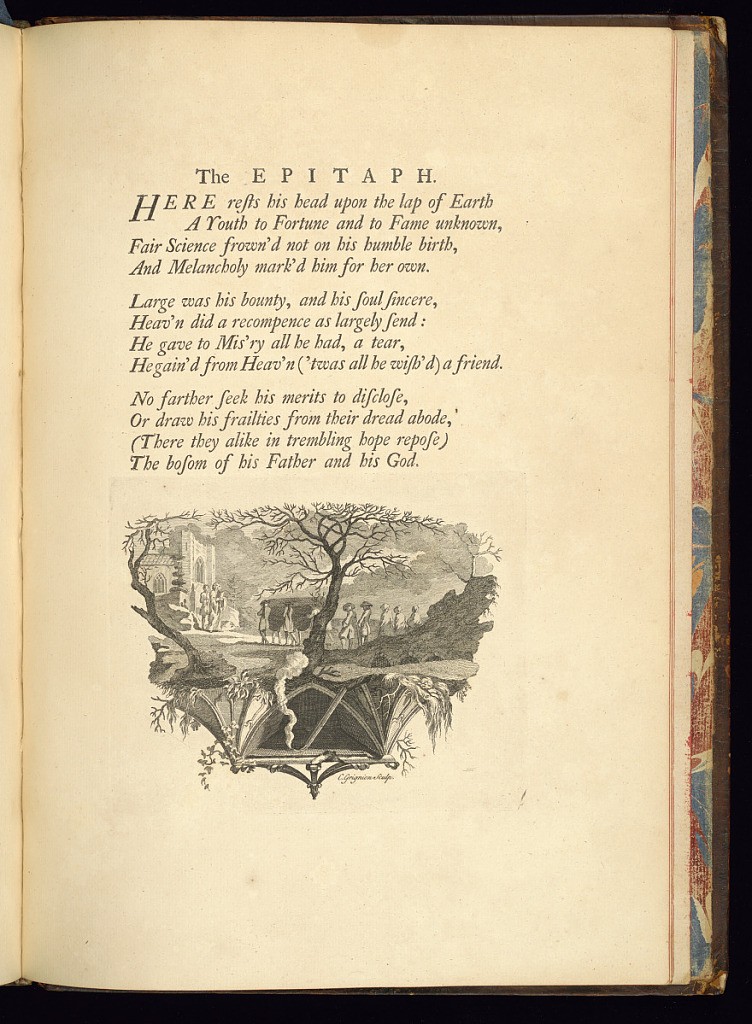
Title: The Epitaph
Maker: Thomas Gray, British, 1716 – 1771
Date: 1753
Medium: Letterpress and etching on laid paper
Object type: Bound print
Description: Page titled 'Epitaph'. The text is letterpress printed with an etched and signed tailpiece below, depicting a funerary procession, within a landscape, with a church to the left. Below a ribbed arched gothic ceiling with branches and foliage.